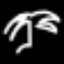
Label: palm tree